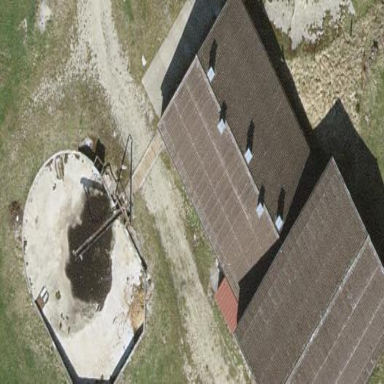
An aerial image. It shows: Farm auxiliary building.